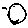
Label: circle